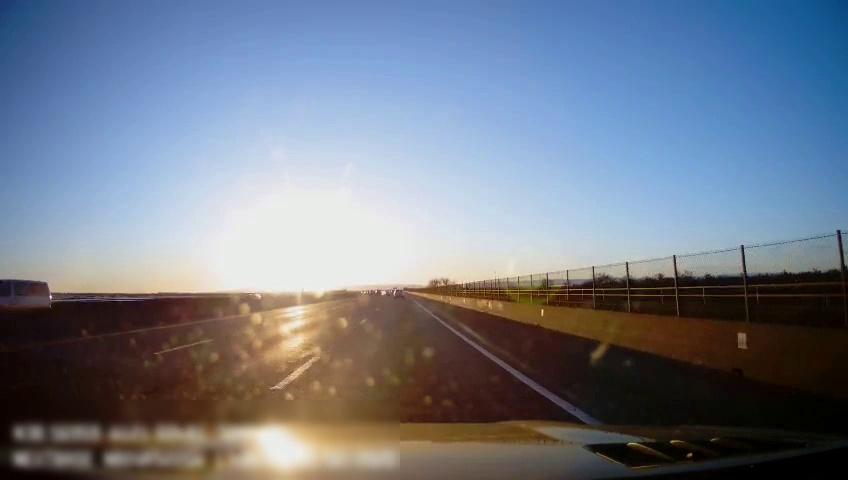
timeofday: Day
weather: Sunny
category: Drivable Space
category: Vehicles | SUV
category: Vehicles | SUV
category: Vehicles | Car
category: Lanes | Alternate Lane
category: Lanes | Current Lane
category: Lanes | Current Lane
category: Lanes | Alternate Lane